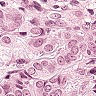
Metastatic tissue present: yes